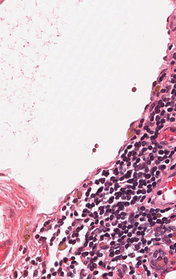
Tumor epithelial tissue: no
Tumor-associated stroma tissue: yes
Normal tissue: no